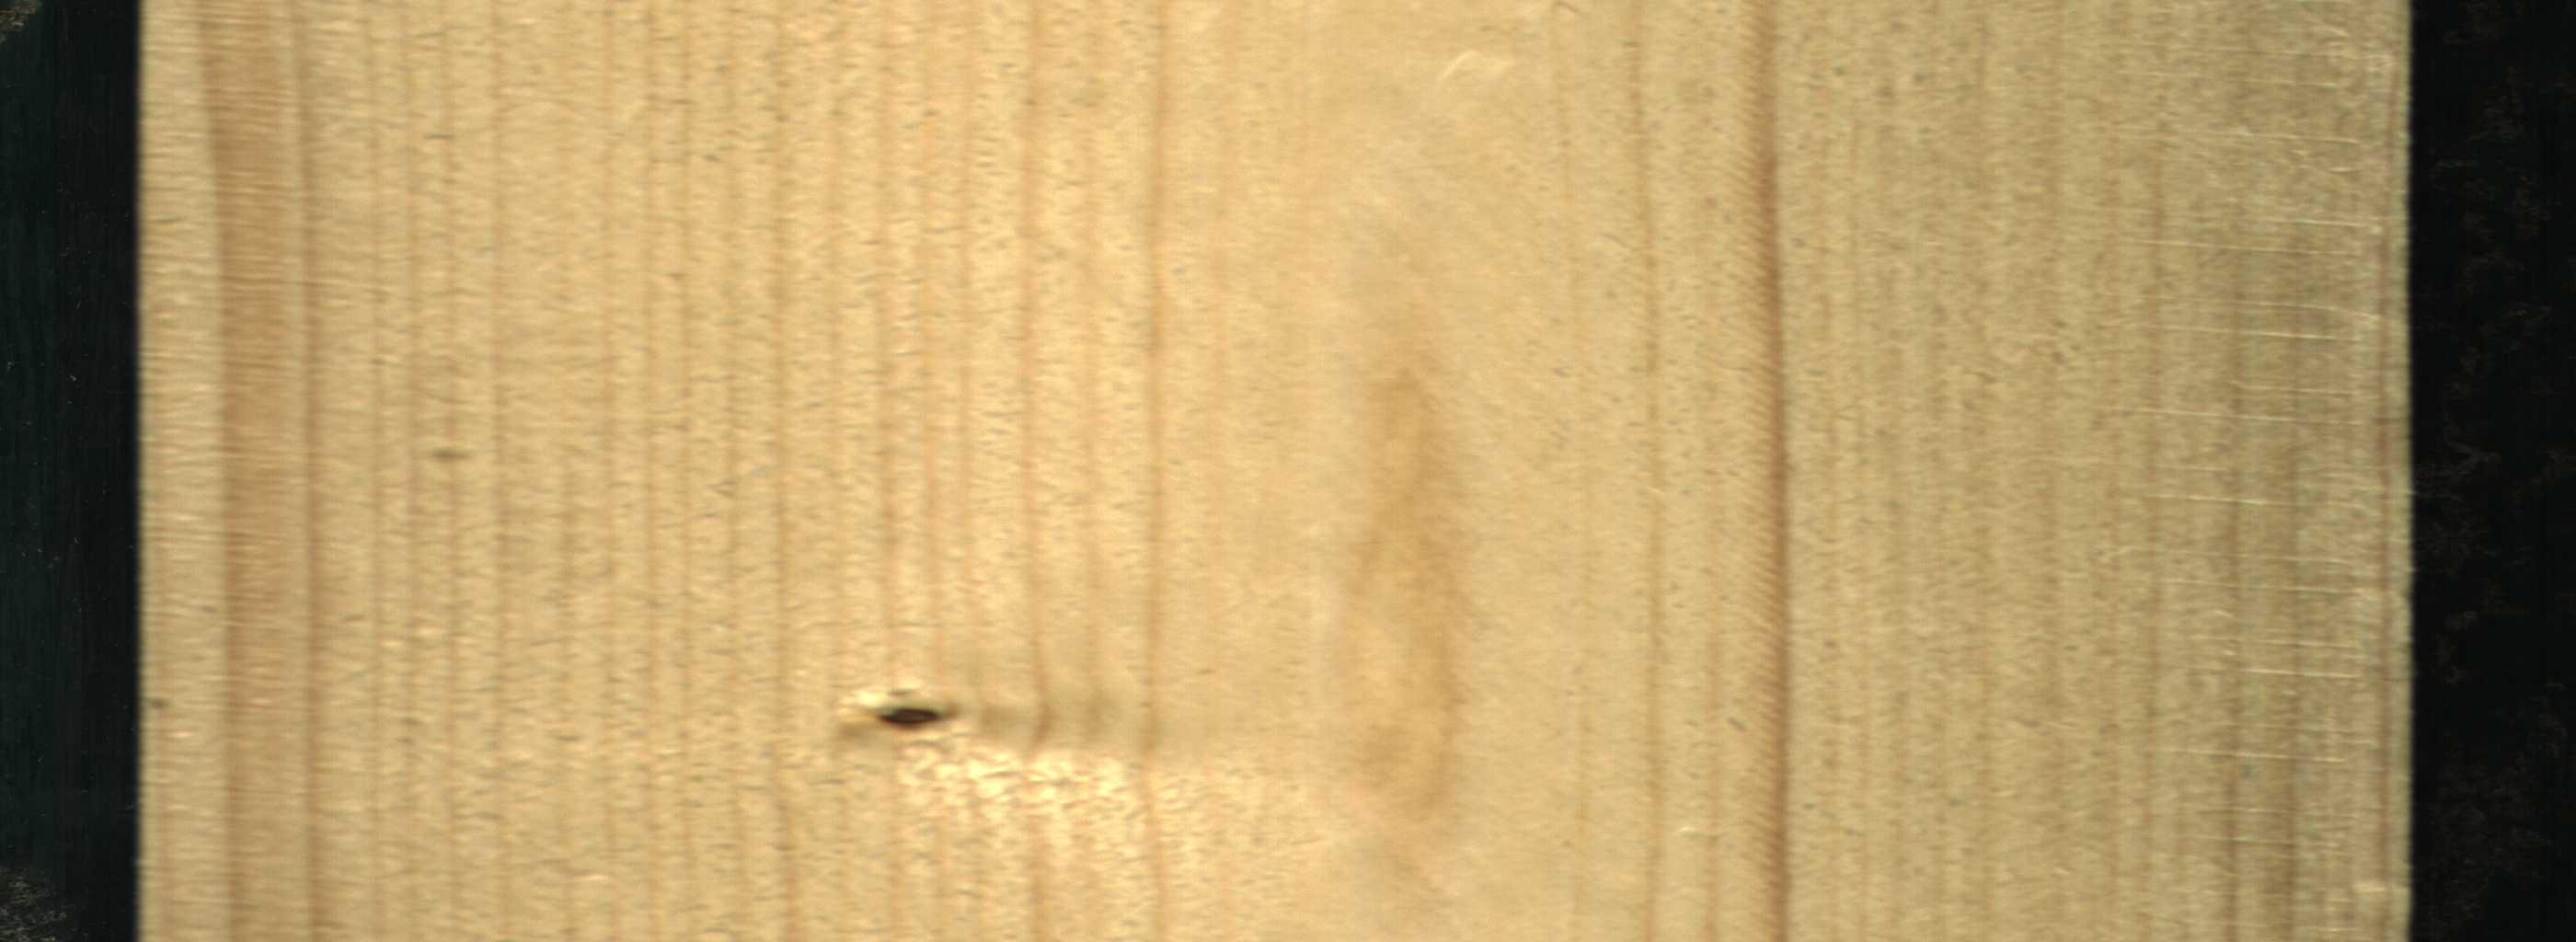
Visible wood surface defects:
Dead_Knot